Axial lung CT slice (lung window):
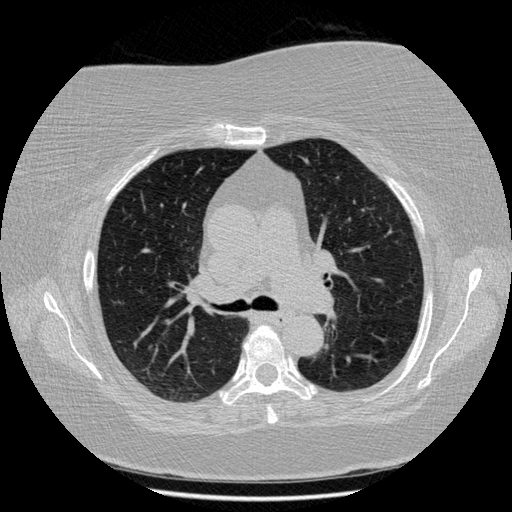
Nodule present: no